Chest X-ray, PA view. Patient: 9 years old, sex M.
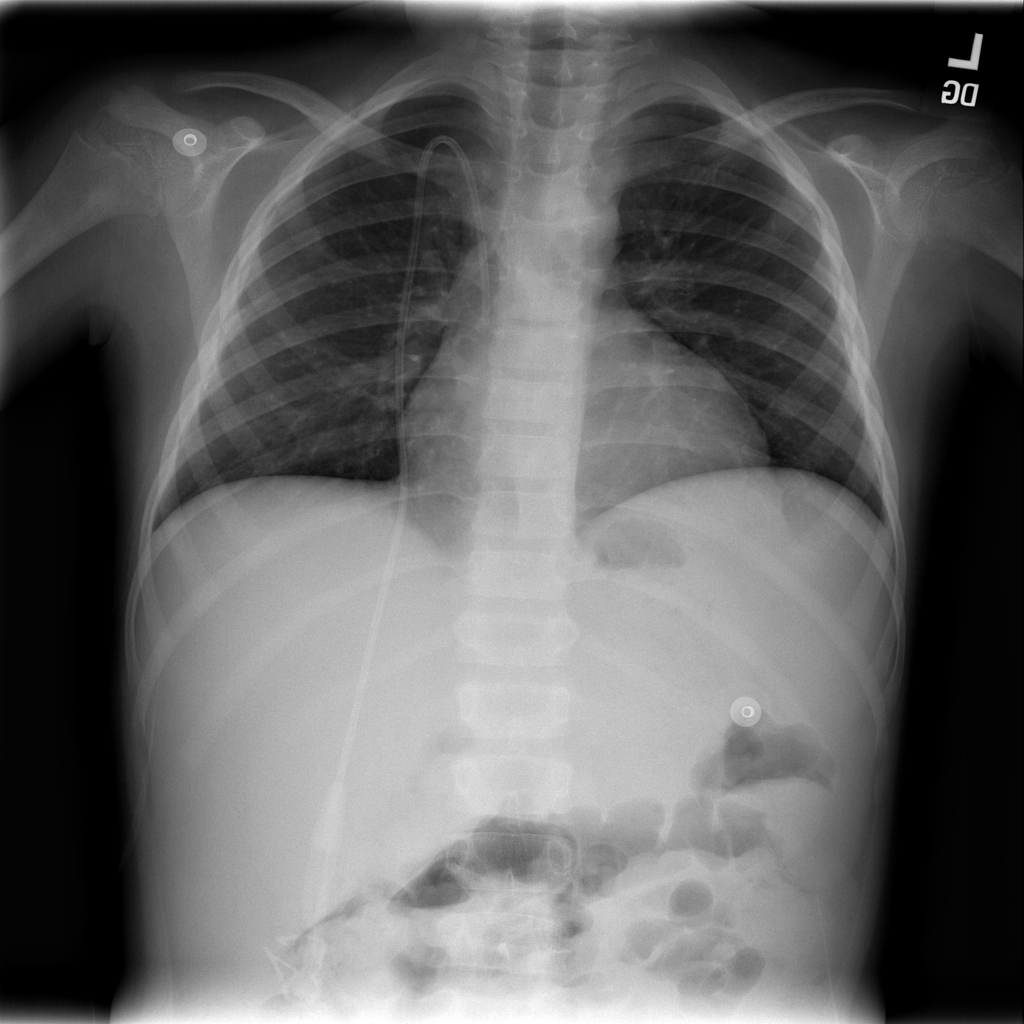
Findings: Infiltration